Question: I need to minimize the objective function shown below, the variables in green boxes will be introduced to the formula and the variables in red boxes needed to be optimized and there will be a starting value for each. as of yet the optimization is not constrained. I put the formula here not to wait for a code but for the responses to have an idea about the function. What I've done so far: I searched the threads, I've tried the 'nlm' command on a toy function:
'''
fn =function(x,a) {sum(100*a+(2*x^2+5*x-7))}
nlm(fn , a<-c(10),x<- c(100), hessian=TRUE)
'''
but I couldn't get the value for the optimum (a) and I doubt that I've some errors in the formula, I am using this formula as a starting point to tackle the formula below. What I am looking for is can any one point me to the suitable function in R that I will start from.

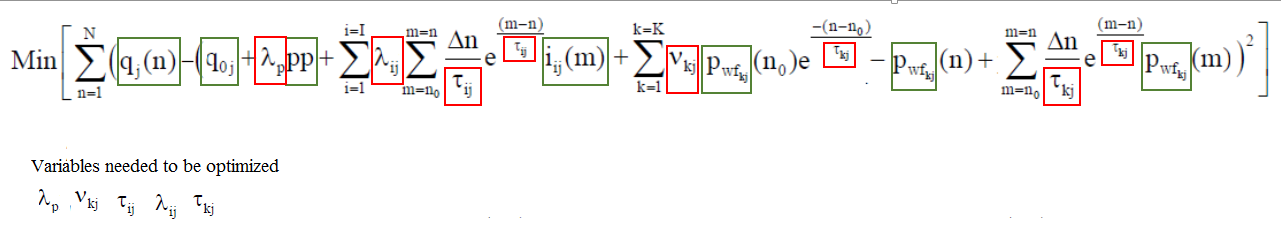
Answer: Generally calling R functions with assignment operators in the argument list will produce failure. This is one area where '<-' is NOT the same as '='. I wouldn't have thought this would work :
'''
nlm(fn , a =c(10), x = c(100), hessian=TRUE) # and it didn't
'''
The error message is informative, telling you there is a missing parameter p:
'''
> fn =function(x,p) {sum(100*p[1]+(2*x^2+5*x-7))}
> nlm(fn , p=c(10),x = c(100), hessian=TRUE)
$minimum
[1] -<PHONE>
$estimate
[1] -50090
$gradient
[1] 100
$hessian
[,1]
[1,] 0
$code
[1] 5
$iterations
[1] 6
'''